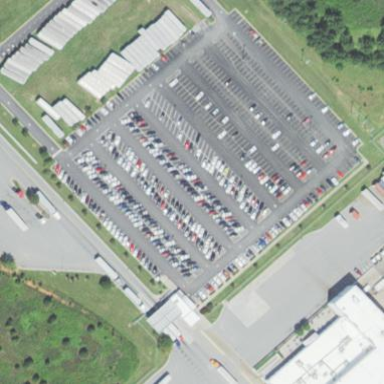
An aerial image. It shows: Road serving as parking aisle.